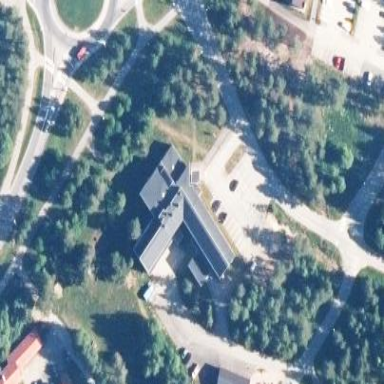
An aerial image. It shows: Police building.